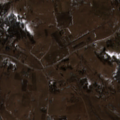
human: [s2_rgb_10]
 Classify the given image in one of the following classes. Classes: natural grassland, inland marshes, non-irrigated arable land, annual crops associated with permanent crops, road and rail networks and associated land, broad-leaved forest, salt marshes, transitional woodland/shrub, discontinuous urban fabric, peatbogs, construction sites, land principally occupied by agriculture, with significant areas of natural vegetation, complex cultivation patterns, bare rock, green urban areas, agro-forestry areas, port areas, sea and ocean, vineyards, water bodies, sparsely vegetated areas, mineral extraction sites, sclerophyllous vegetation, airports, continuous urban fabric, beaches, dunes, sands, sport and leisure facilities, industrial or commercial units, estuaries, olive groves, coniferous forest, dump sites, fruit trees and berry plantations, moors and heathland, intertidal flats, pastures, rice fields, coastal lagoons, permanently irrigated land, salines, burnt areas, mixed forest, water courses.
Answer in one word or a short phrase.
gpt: discontinuous urban fabric, non-irrigated arable land, pastures, complex cultivation patterns, land principally occupied by agriculture, with significant areas of natural vegetation